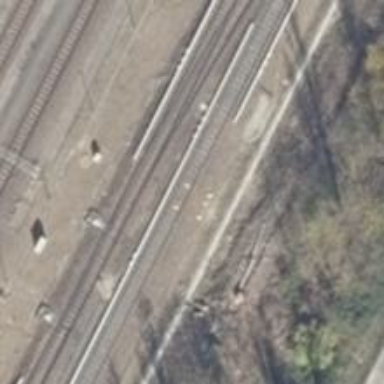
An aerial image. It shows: Light rail railway line with electrified rails.